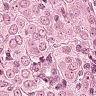
Metastatic tissue present: yes